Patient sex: M
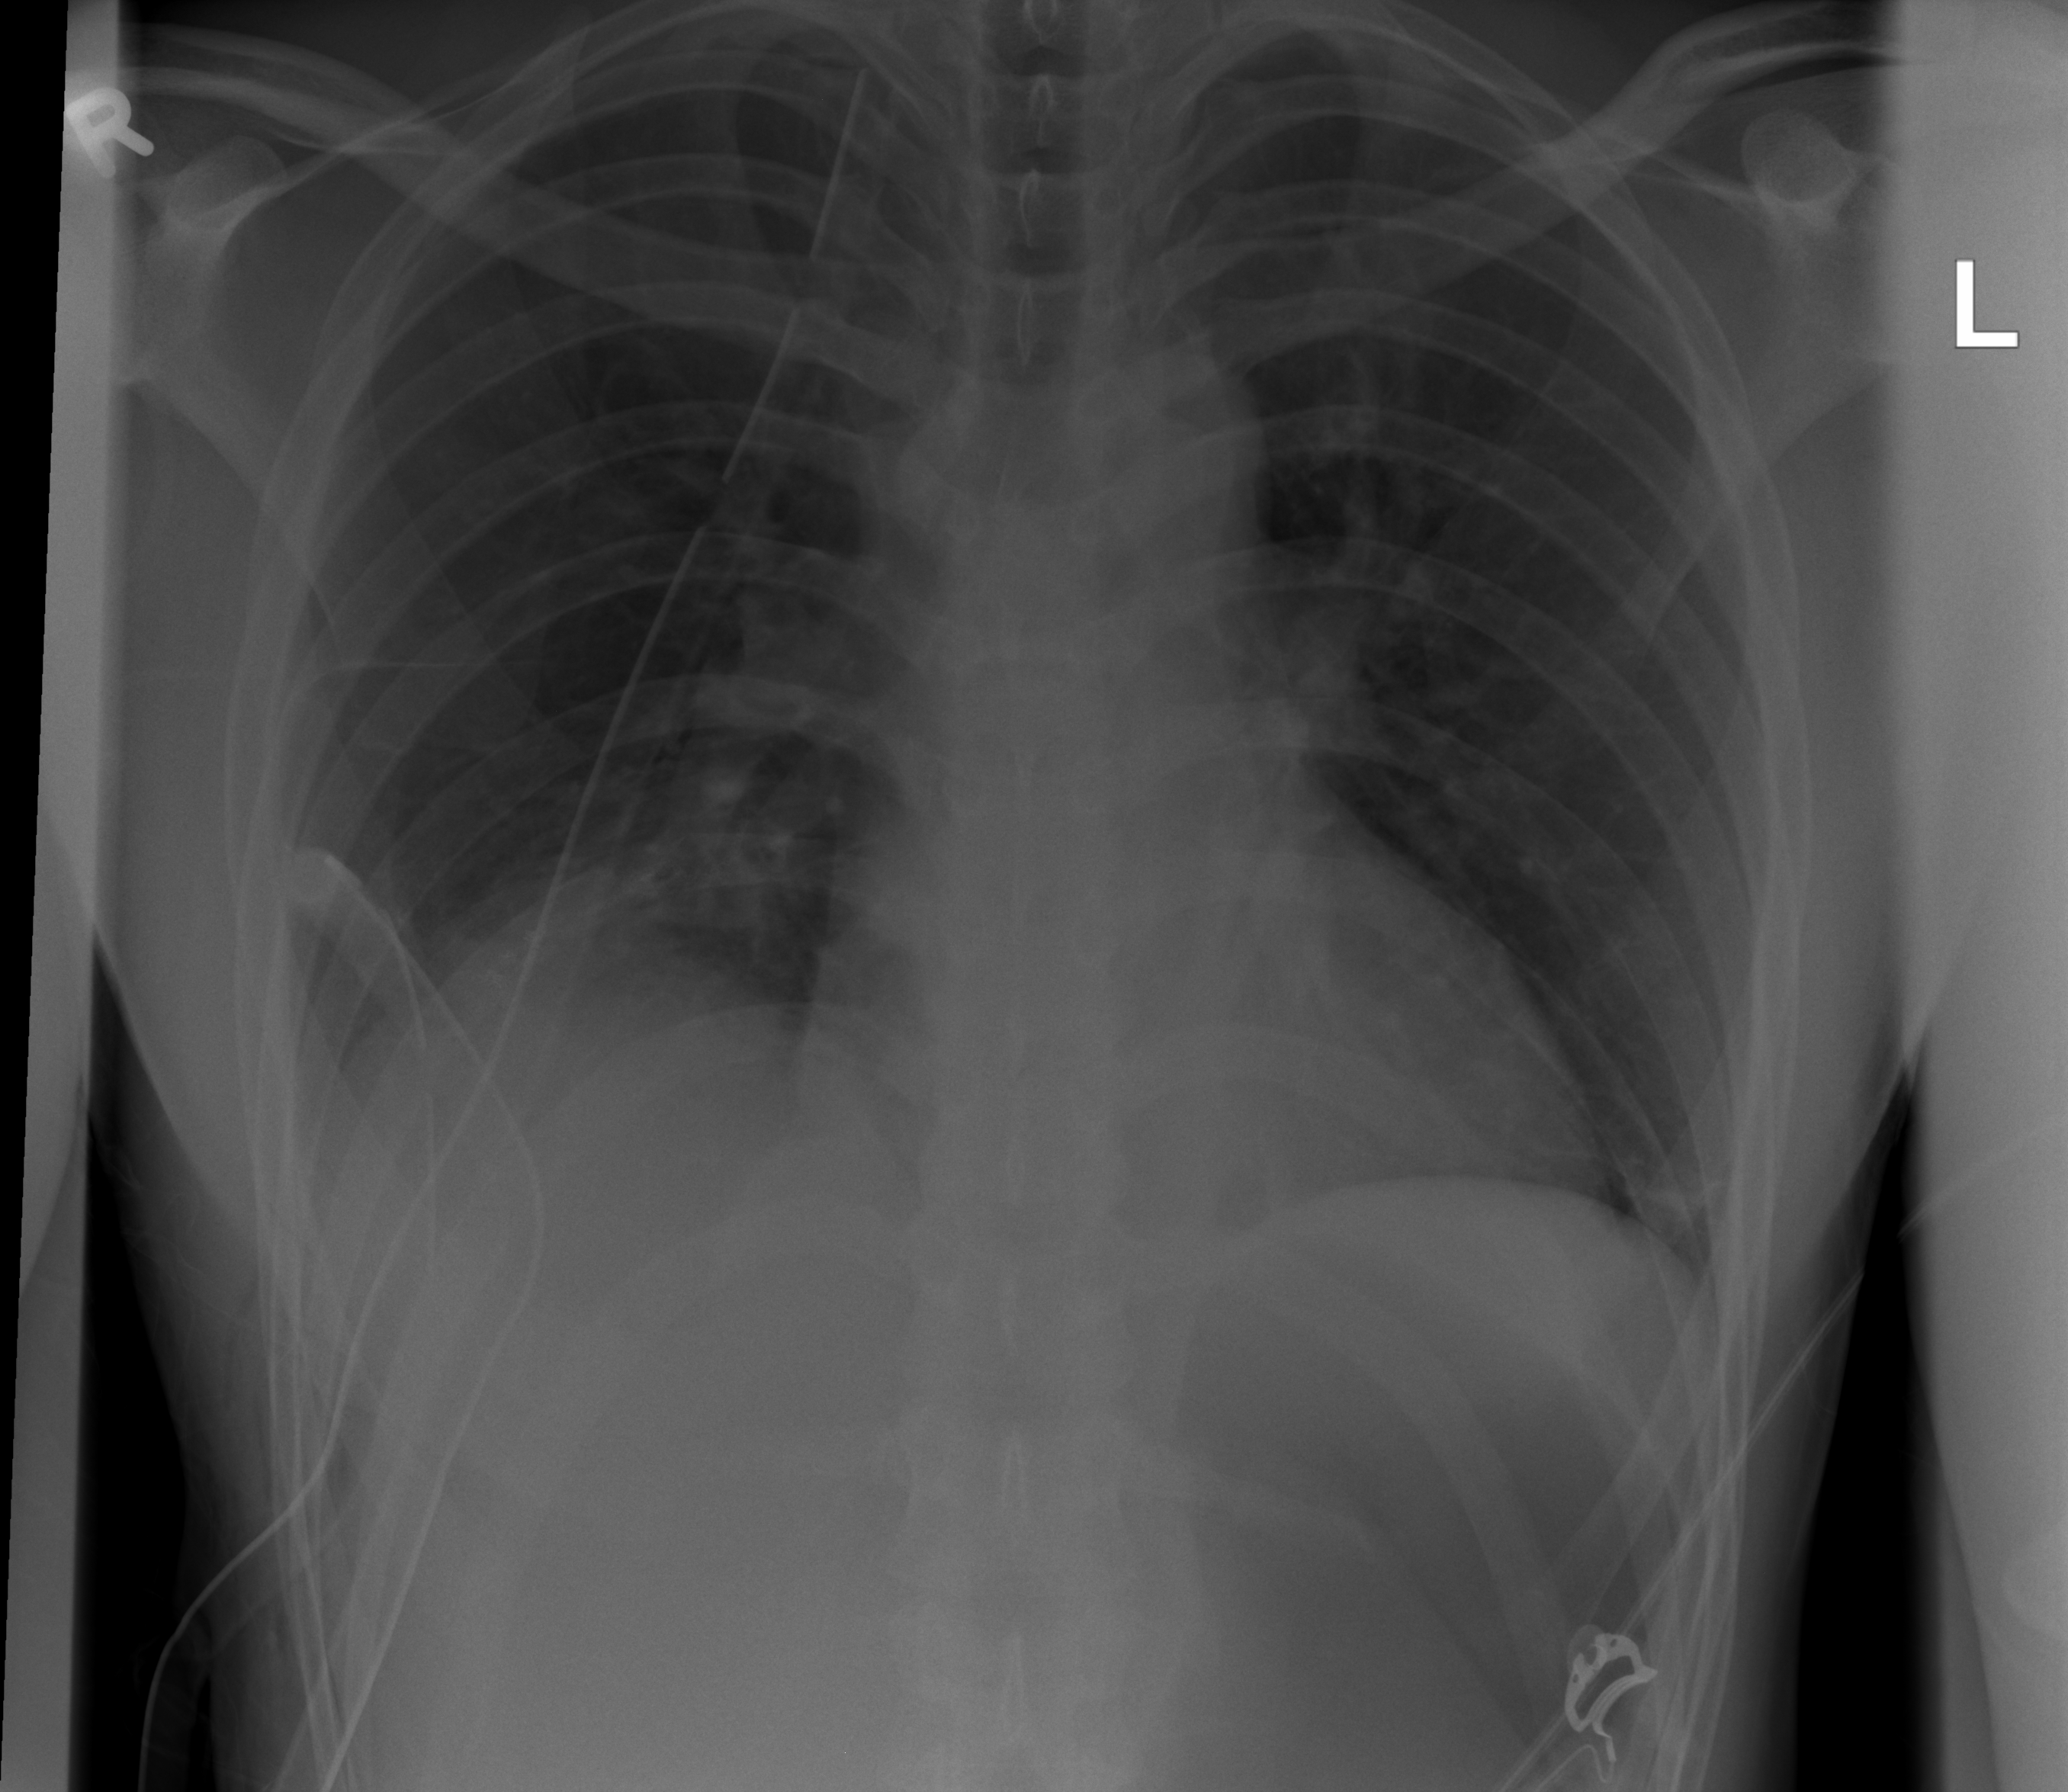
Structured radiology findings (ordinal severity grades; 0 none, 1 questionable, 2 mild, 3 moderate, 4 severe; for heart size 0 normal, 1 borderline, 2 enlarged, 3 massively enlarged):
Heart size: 0
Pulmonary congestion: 0
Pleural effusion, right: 2
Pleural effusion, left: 0
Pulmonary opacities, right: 2
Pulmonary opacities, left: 0
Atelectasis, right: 3
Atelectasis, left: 2